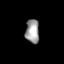
Tissue: lung
Cell type: Endothelial cells
Senescence score: 0.578
Nuclear area (px): 318
Mean DAPI intensity: 159.148